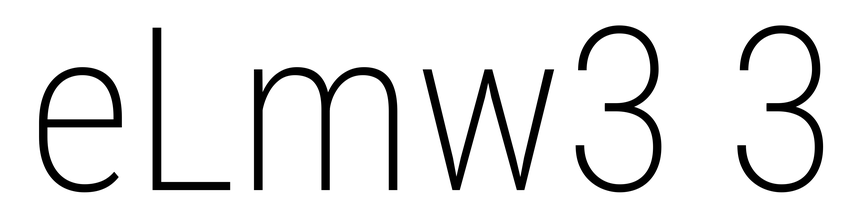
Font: Roboto_Condensed_ExtraLight